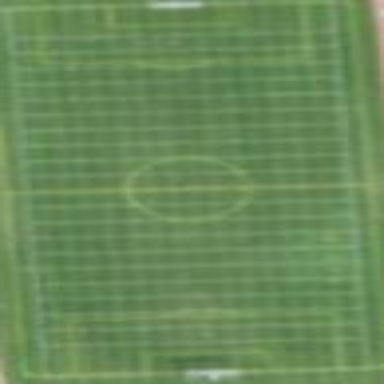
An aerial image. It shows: American football pitch for leisure and sport activities.